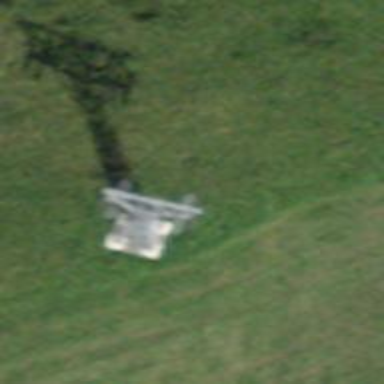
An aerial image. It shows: Pylon used for aerialway.